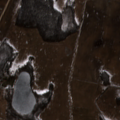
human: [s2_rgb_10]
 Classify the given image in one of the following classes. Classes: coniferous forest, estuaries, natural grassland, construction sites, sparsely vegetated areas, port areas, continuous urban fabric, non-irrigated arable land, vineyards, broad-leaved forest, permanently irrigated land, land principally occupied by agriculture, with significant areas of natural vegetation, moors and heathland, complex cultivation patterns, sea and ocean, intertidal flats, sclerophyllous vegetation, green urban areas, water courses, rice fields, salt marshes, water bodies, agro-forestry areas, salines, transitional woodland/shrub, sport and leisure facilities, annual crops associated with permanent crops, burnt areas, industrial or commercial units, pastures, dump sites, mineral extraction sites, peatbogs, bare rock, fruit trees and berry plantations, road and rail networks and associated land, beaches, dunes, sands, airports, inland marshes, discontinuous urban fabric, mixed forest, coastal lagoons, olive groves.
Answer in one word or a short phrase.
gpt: non-irrigated arable land, pastures, land principally occupied by agriculture, with significant areas of natural vegetation, broad-leaved forest, transitional woodland/shrub